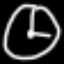
Label: clock